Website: home-depot
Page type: customer-info-address
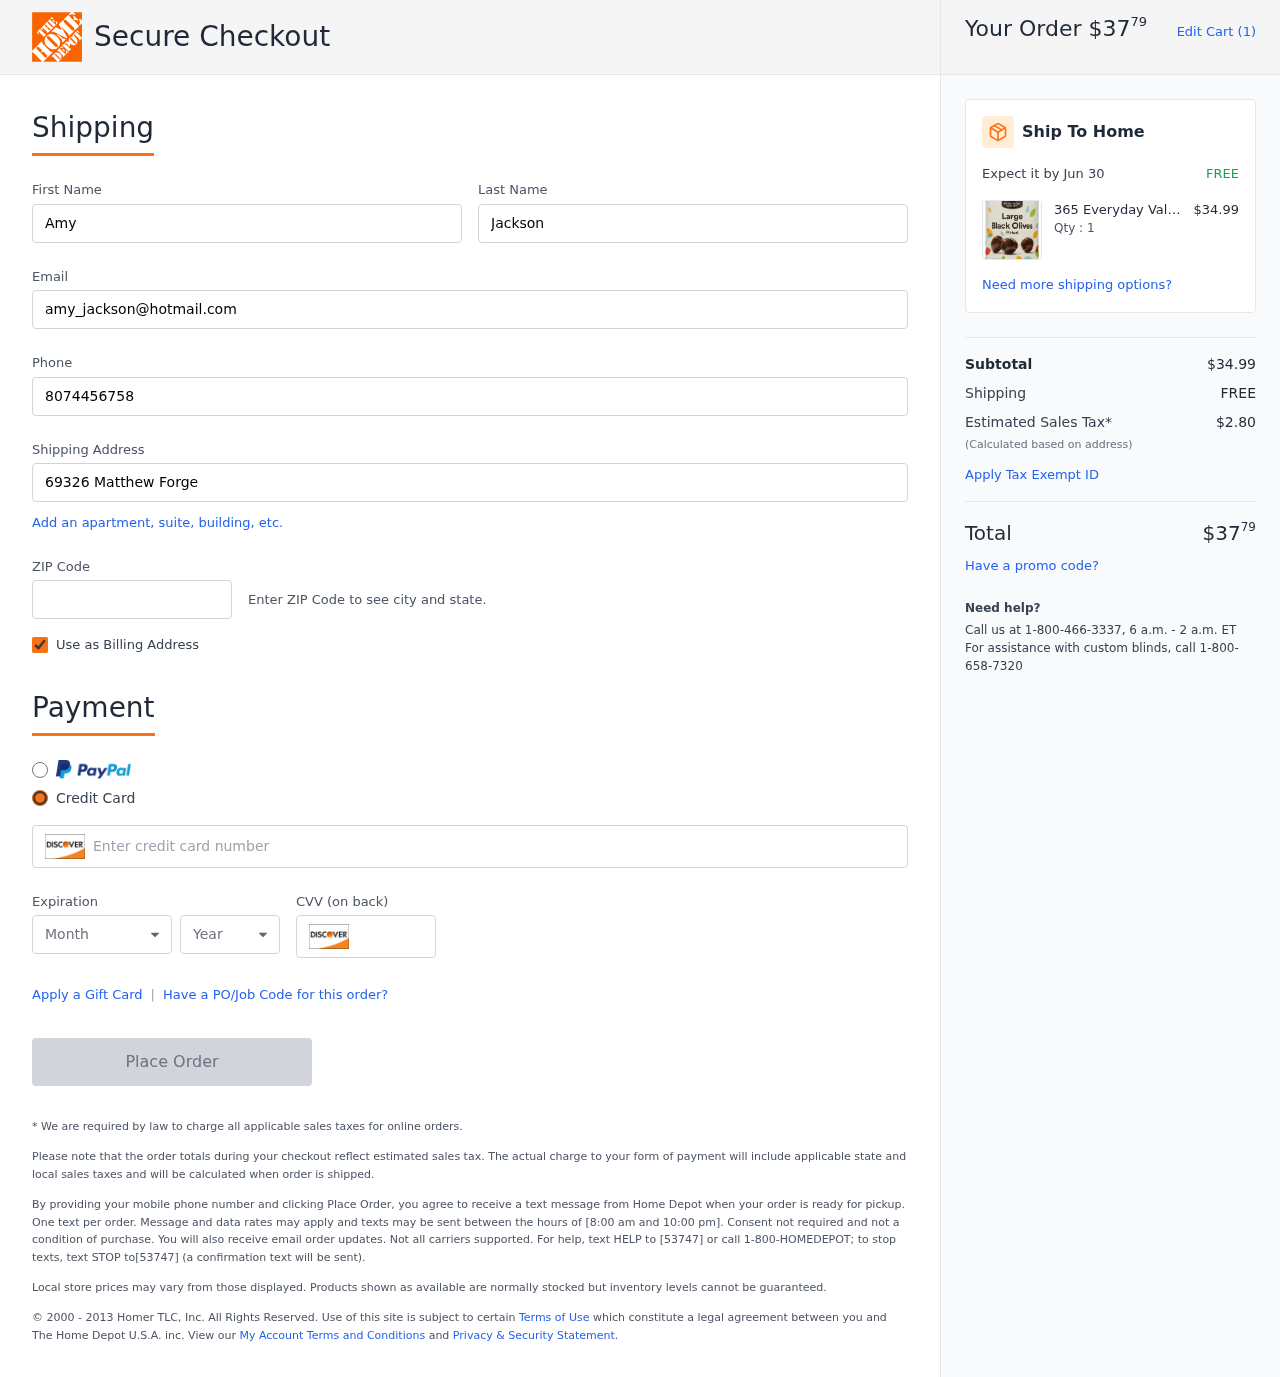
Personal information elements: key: PII_CARD_CVV
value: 199
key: PII_CARD_EXPIRY_MONTH
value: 07
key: PII_CARD_EXPIRY_YEAR
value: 30
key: PII_CARD_NUMBER
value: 6523 5588 9782 9158
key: PII_EMAIL
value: amy_jackson@hotmail.com
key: PII_FIRSTNAME
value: Amy
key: PII_LASTNAME
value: Jackson
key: PII_PHONE
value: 8074456758
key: PII_POSTCODE
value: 40571
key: PII_STREET
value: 69326 Matthew Forges Apt. 441
Product elements: key: PRODUCT1_BRAND
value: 365 Everyday Value
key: PRODUCT1_NAME
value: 365 Everyday Value, Pitted Black Olives, Large, 6 oz
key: PRODUCT1_PRICE
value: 34.99
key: PRODUCT1_QUANTITY
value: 1
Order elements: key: ORDER_TOTAL
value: $3779
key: ORDER_NUM_ITEMS
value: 1
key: ORDER_DELIVERY_DATE
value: Jun 30
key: ORDER_SUBTOTAL
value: $34.99
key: ORDER_SHIPPING_COST
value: FREE
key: ORDER_TAX
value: $2.80